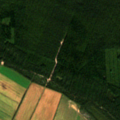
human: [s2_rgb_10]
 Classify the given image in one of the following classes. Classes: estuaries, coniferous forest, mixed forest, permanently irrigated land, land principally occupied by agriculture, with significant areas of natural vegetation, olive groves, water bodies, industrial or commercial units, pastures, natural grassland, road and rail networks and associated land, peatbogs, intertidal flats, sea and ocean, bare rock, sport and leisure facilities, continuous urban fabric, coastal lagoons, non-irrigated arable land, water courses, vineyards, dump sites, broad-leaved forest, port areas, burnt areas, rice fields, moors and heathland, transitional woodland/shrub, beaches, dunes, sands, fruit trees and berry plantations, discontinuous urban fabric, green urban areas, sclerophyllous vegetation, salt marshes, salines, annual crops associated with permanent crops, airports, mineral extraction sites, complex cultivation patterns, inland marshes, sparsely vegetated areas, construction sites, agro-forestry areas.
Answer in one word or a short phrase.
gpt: non-irrigated arable land, coniferous forest, mixed forest